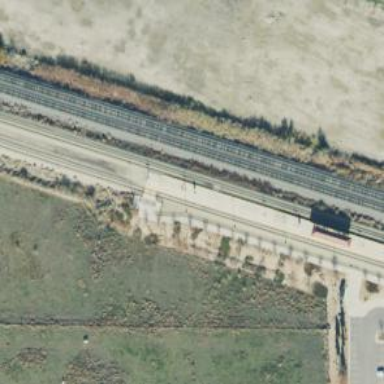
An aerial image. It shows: Railway crossing.